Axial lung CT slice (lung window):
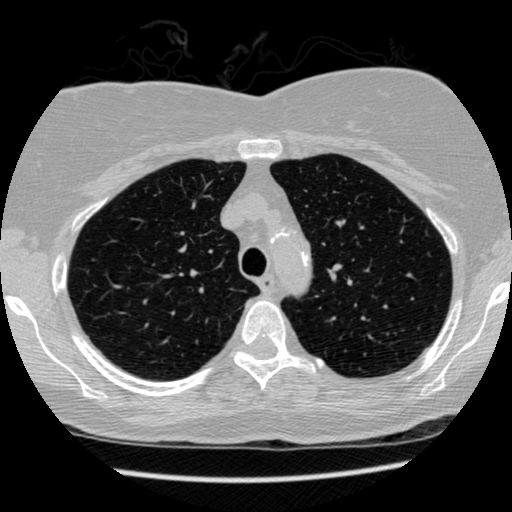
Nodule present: no